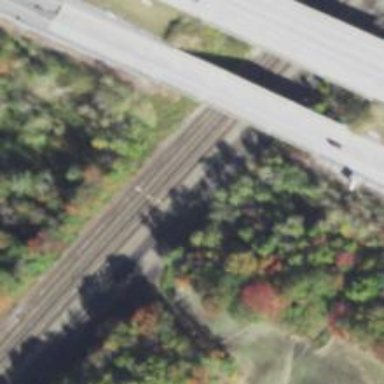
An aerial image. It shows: Railway siding for service.